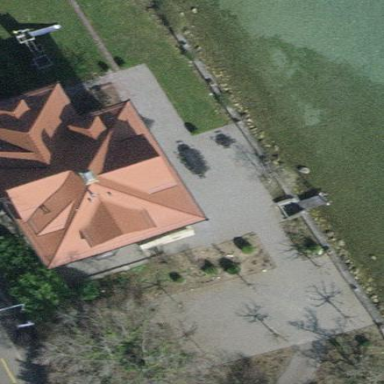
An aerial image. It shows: Detached building with hipped tile roof.